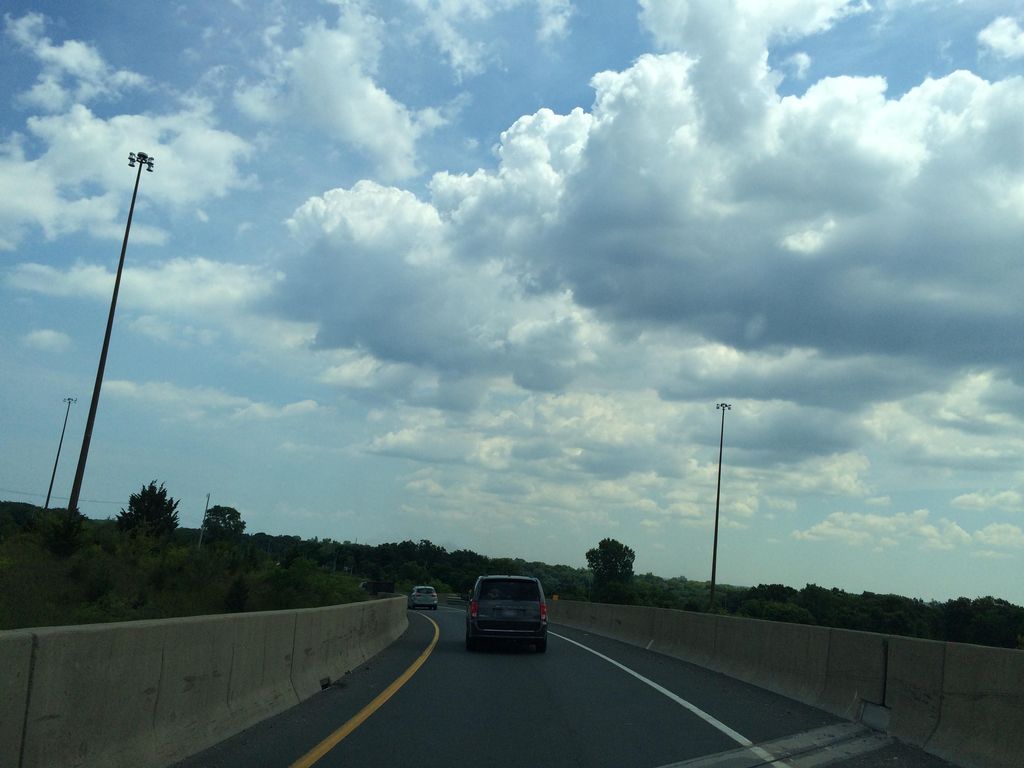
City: hamilton